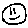
Label: smiley face